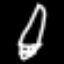
Label: pencil